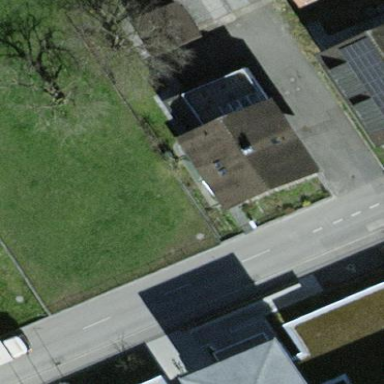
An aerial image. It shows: Detached building.